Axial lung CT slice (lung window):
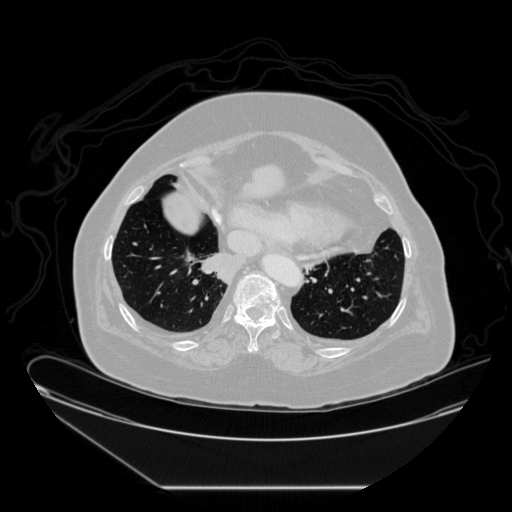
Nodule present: no